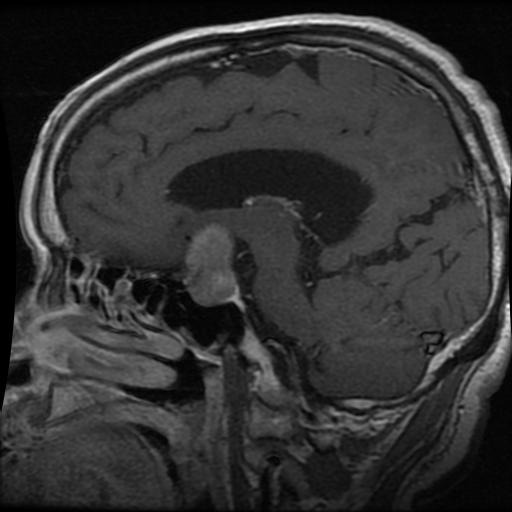
Label: pituitary